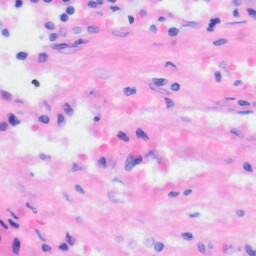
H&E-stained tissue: Liver